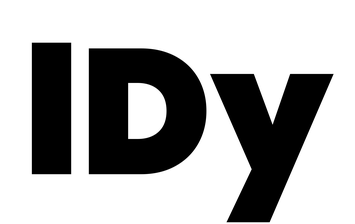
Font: Poppins-Black